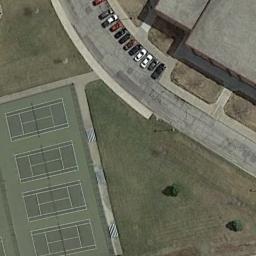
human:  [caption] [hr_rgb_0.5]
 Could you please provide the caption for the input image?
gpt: There are two blue and green tennis courts in the lower left corner .

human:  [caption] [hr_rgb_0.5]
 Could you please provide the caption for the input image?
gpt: There are many cars beside the tennis courts .

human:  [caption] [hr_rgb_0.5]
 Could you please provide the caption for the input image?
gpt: Tennis court on bare land next to buildings and parking lot .

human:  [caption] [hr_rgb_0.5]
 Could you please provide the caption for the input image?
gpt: The tennis court is on the grass next to parking lot .

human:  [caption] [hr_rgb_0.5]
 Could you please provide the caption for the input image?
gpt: The tennis courts are on a green meadow .